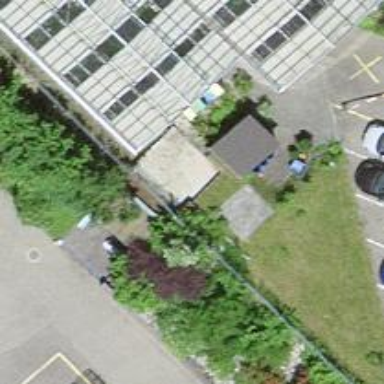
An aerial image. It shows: Service building.